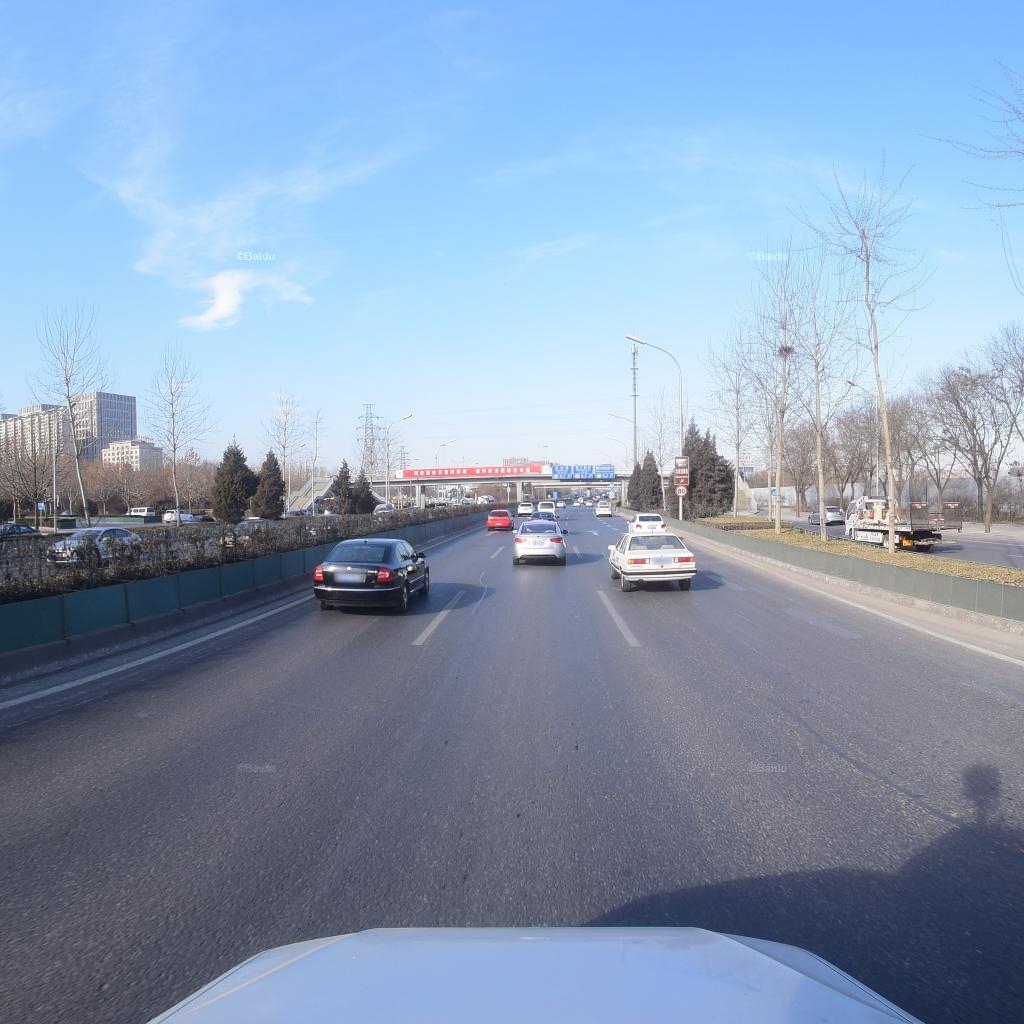
Region: Fengtai
Road damage annotations: longitudinal patch, longitudinal patch